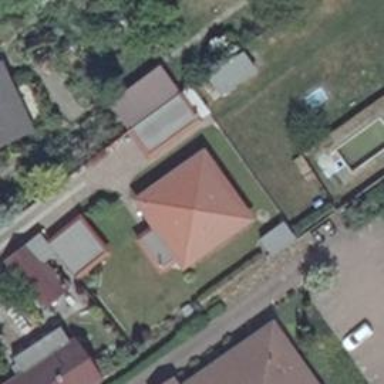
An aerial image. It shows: Detached building with pyramidal roof shape.